Question: Below is image which describe my requirements i have a column having different data i want its count on where condition where data=1 as col1 and where data = 2 as col2 and so on....

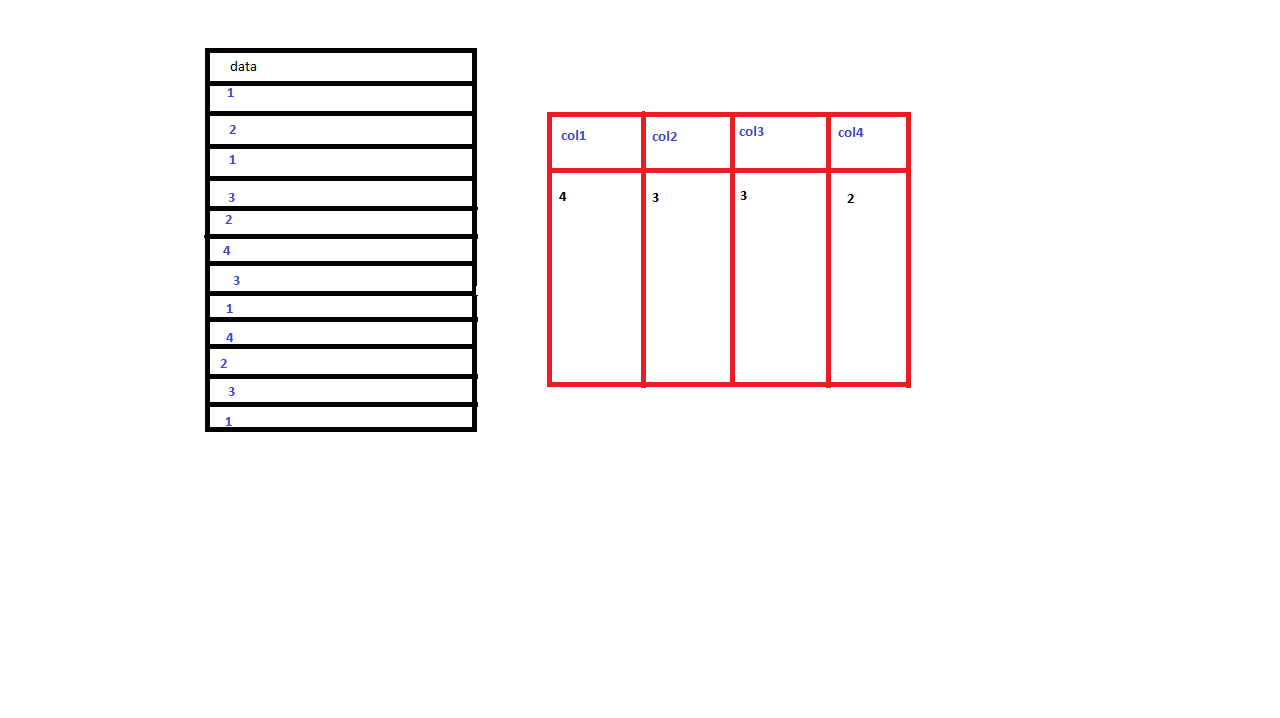
Answer: '''
SELECT
COUNT(CASE data WHEN 1 THEN 1 ELSE NULL END) as Col1,
COUNT(CASE data WHEN 2 THEN 1 ELSE NULL END) as Col2,
COUNT(CASE data WHEN 3 THEN 1 ELSE NULL END) as Col3,
COUNT(CASE data WHEN 4 THEN 1 ELSE NULL END) as Col4
FROM yourTable
'''